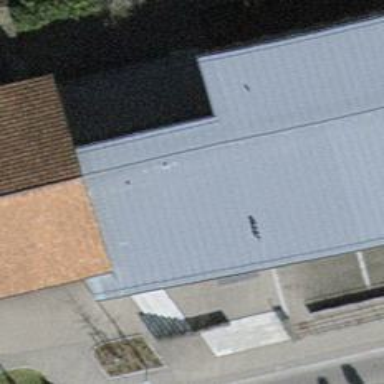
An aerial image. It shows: Public building.